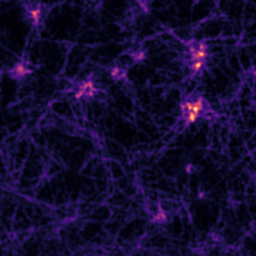
Label: Super-resolution F-actin image